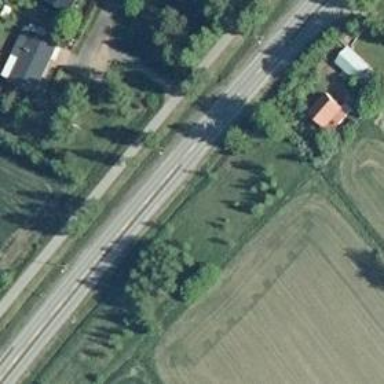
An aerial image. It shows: Asphalt road designated as trunk highway.